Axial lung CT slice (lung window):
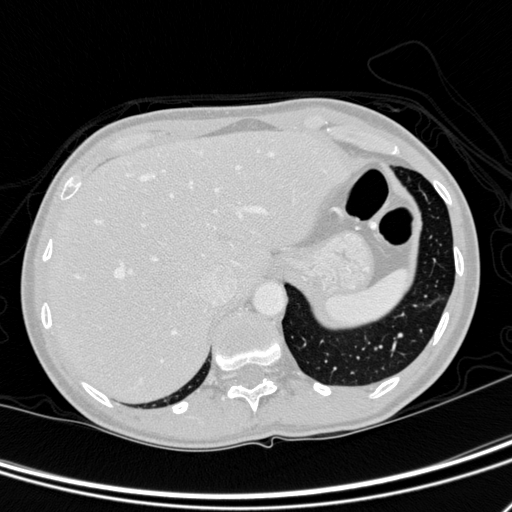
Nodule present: no